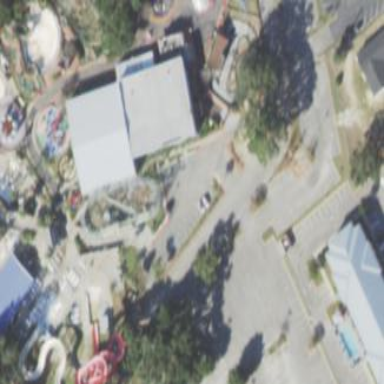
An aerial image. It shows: Amusement ride.